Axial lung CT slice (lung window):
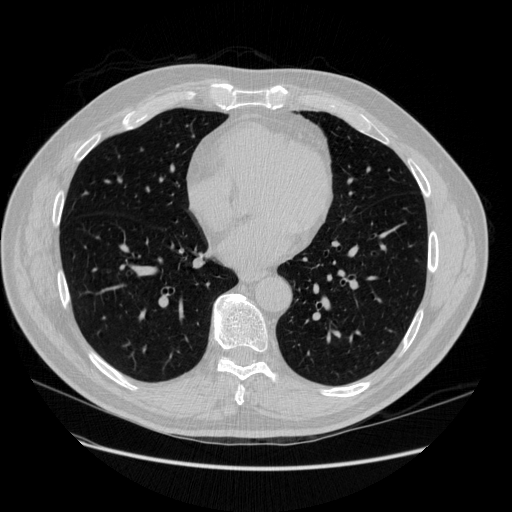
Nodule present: no